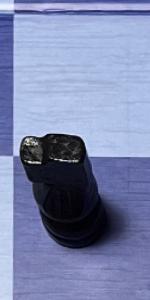
Label: Knight_Black